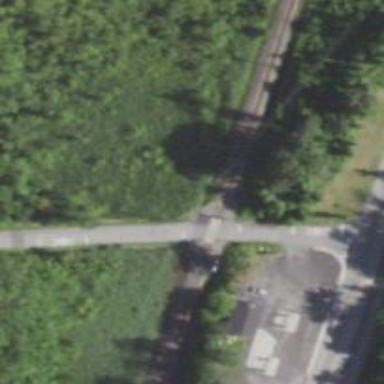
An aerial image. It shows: Level railway crossing with lights and barriers.